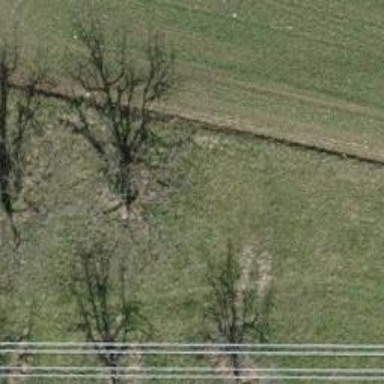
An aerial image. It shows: Mixed-leaf deciduous tree in its natural environment.